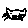
Label: cat